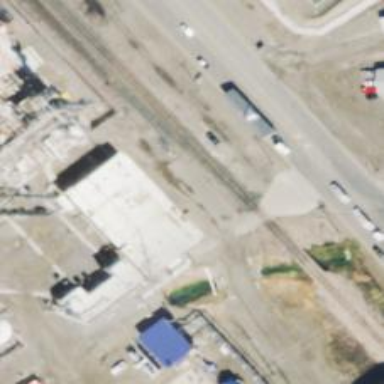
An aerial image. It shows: Railway siding for service.